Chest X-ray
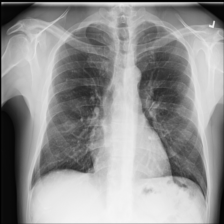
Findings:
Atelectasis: negative
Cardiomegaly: negative
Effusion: negative
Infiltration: positive
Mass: negative
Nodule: negative
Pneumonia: negative
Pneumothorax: negative
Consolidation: negative
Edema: negative
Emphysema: negative
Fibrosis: negative
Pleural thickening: negative
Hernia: negative